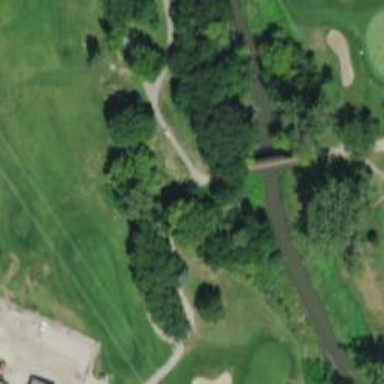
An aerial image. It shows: Well-maintained path for golf carts. The track type is grade1.